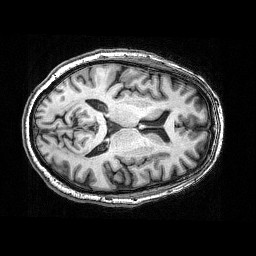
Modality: T1w
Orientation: axial
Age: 59
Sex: male
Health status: ill
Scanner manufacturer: siemens
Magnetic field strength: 3 T
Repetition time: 0.0025 s
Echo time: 0.00336 s